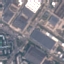
Label: Industrial